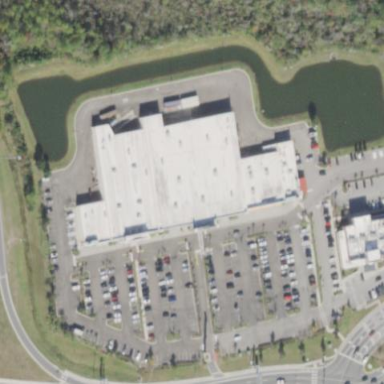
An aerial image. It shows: View of supermarket building.